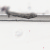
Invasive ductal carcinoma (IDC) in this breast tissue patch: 0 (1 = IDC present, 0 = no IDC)